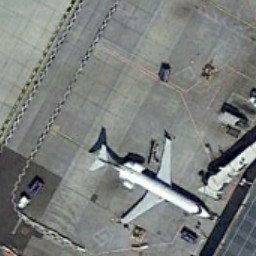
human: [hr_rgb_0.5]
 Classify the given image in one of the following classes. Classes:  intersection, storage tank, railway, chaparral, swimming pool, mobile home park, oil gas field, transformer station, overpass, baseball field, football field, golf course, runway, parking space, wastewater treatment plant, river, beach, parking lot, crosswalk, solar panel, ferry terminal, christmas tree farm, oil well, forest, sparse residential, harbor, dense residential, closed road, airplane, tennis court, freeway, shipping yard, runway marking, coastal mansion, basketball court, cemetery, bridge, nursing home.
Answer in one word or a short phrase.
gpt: airplane